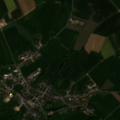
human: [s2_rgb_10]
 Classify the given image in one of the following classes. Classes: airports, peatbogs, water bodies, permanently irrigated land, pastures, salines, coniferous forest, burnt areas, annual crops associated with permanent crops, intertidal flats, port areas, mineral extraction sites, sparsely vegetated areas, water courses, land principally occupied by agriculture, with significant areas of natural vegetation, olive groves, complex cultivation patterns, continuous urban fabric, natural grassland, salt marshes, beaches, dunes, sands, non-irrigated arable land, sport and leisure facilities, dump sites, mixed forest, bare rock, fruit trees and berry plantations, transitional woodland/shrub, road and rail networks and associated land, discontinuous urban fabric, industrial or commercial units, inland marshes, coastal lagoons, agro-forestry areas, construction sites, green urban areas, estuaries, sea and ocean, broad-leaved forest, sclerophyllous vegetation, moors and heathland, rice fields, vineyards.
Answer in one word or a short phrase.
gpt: discontinuous urban fabric, non-irrigated arable land, pastures, broad-leaved forest